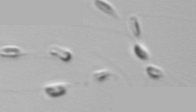
Label: Dinobryon